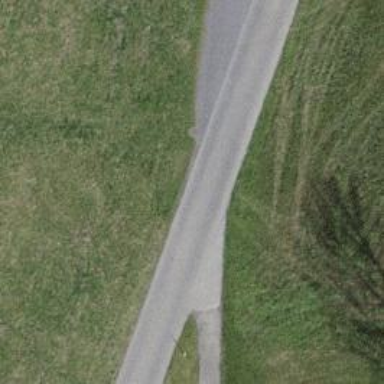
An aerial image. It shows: Unmarked road crossing.